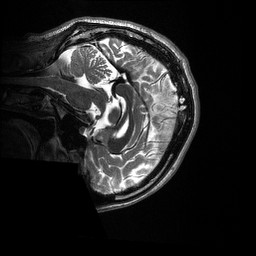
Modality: T2w
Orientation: sagittal
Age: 23
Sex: male